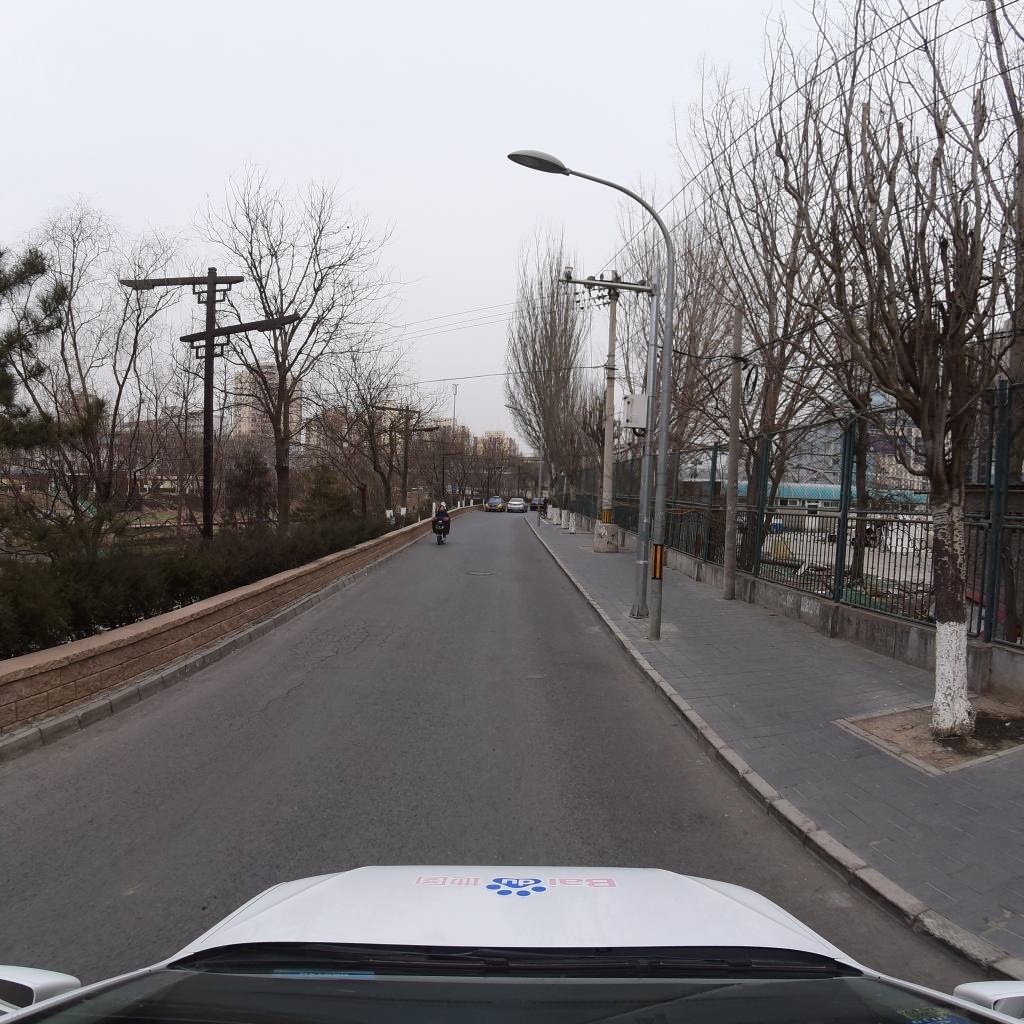
Region: Fengtai
Road damage annotations: alligator crack, manhole cover